Question: I want to style the second elment in this array by adding a CSS Property
here is a global variable to define the array
'''
<canvas id="canvas"></canvas>
<script>
var paddles = [2], // Array containing two paddles
function update() {
// Update scores
updateScore();
// Move the paddles on mouse move
// Here we will add another condition to move the upper paddle in Y-Axis
if(mouse.x && mouse.y) {
for(var i = 1; i < paddles.length; i++) {
p = paddles[i];
// the botoom paddle
if (i ==1){
p.x = mouse.x - p.w/2;
}else{
// the top paddle
//paddles[2].x = mouse.x - p.w/2;
debugger
paddles[2].style.backgroundColor="red";
}
}
}
'''
and here what the style I want
'''
paddles[2].style.backgroundColor="red";
'''
when I use the I face this problem
'''
TypeError: paddles[2].style is undefined
'''

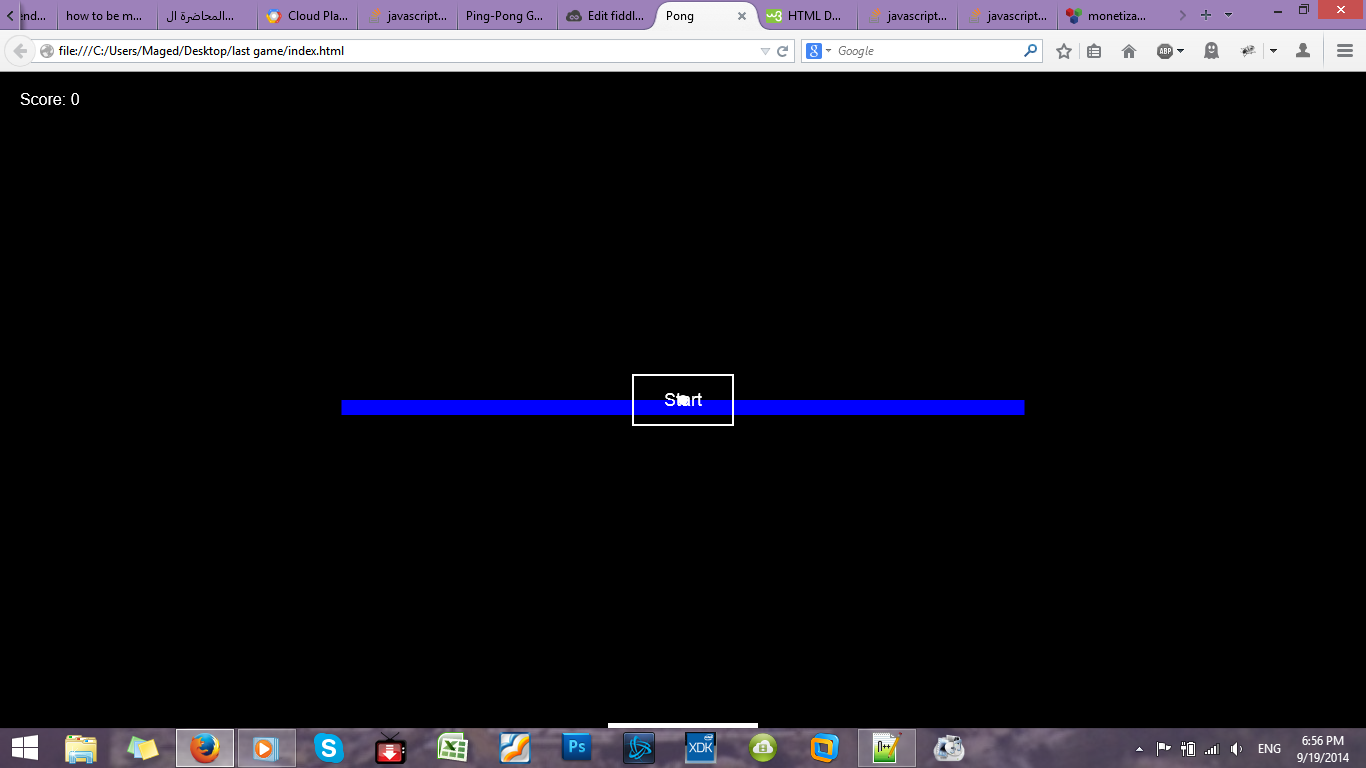
Answer: Since it looks like you are creating some kind of "pong" or "breakout" game, I decided to take my first stab at HTML canvas and do it myself for fun. Here is a simple version that shows how to:
1. draw two paddles on a canvas (original author)
2. keep track of the "boxes" for the paddles in an array (original author)
3. use a loop via setInterval to redraw the canvas as it gets updated (original author)
4. use the keyboard to move shapes around on HTML canvas (my code)
See the fiddle for working demo and full code: <URL>
I will not post the full code because I didn't write most of it.. I used the example from this site for the code for drawing the boxes and for keeping track of them in an array: <URL>
The function I added to this example is the 'arrowKeyMove()' handler, wired up to the 'onkeydown' event of 'document.body' via this line: 'document.body.onkeydown = arrowKeyMove;'
'''
function arrowKeyMove(e) {
var direction = 0; // -1 means left, 1 means right, 0 means no change
var moveFactor = 10; // higher factor = more movement when arrow keys pressed
var arrowKeyUsed = false; // to indicate which 'paddle' we are moving
switch (e.which) {
case 37:
// left arrow (upper paddle)
direction = -1;
arrowKeyUsed = true;
break;
case 39:
// right arrow (upper paddle)
direction = 1;
arrowKeyUsed = true;
break;
case 65:
// "a" key for left strafe (lower paddle)
direction = -1;
break;
case 68:
// "d" key for right strafe (lower paddle)
direction = 1;
break;
}
var boxIndex = 1; // box index defaults to lower paddle
if (arrowKeyUsed) { // if using arrow keys, we are moving upper paddle
boxIndex = 0;
}
var maxX = 240; // constrain movement to within 10px of box borders (240 == canvas width minus paddle width minus padding)
var minX = 20;
var box = boxes[boxIndex]; // grab the box; we will update position and redraw canvas
if((direction < 0 && box.x >= minX) || (direction > 0 && box.x <= maxX))
{
// move the box in the desired direction multiplied by moveFactor
box.x = box.x + (direction * moveFactor);
invalidate(); // invalidate canvas since graphic elements changed
}
}
'''
Array items use zero-based indexing.
If you only have two paddles like you said, you must use index '1', not '2'. And if you want to access the first paddle, use '0', not '1'. You probably want your for loop to use 'var i=0' instead, and basically change places you are checking '1' to '0'.
For example:
'''
paddles[0].style.backgroundColor="red"; // paddle 1
paddles[1].style.backgroundColor="red"; // paddle 2
'''
Also, 'var array = [2]' does not create a two-array element. It creates a one-array element with an integer value of '2'
For DOM elements you may want something like this:
'''
<div id='paddle1'></div>
<div id='paddle2'></div>
<script type='text/javascript'>
var paddles = [];
paddles[0] = document.getElementById('paddle1');
paddles[1] = document.getElementById('paddle2');
paddles[0].style.backgroundColor="red"; // paddle 1 is red
paddles[1].style.backgroundColor="orange"; // paddle 2 is orange
</script>
'''